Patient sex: M
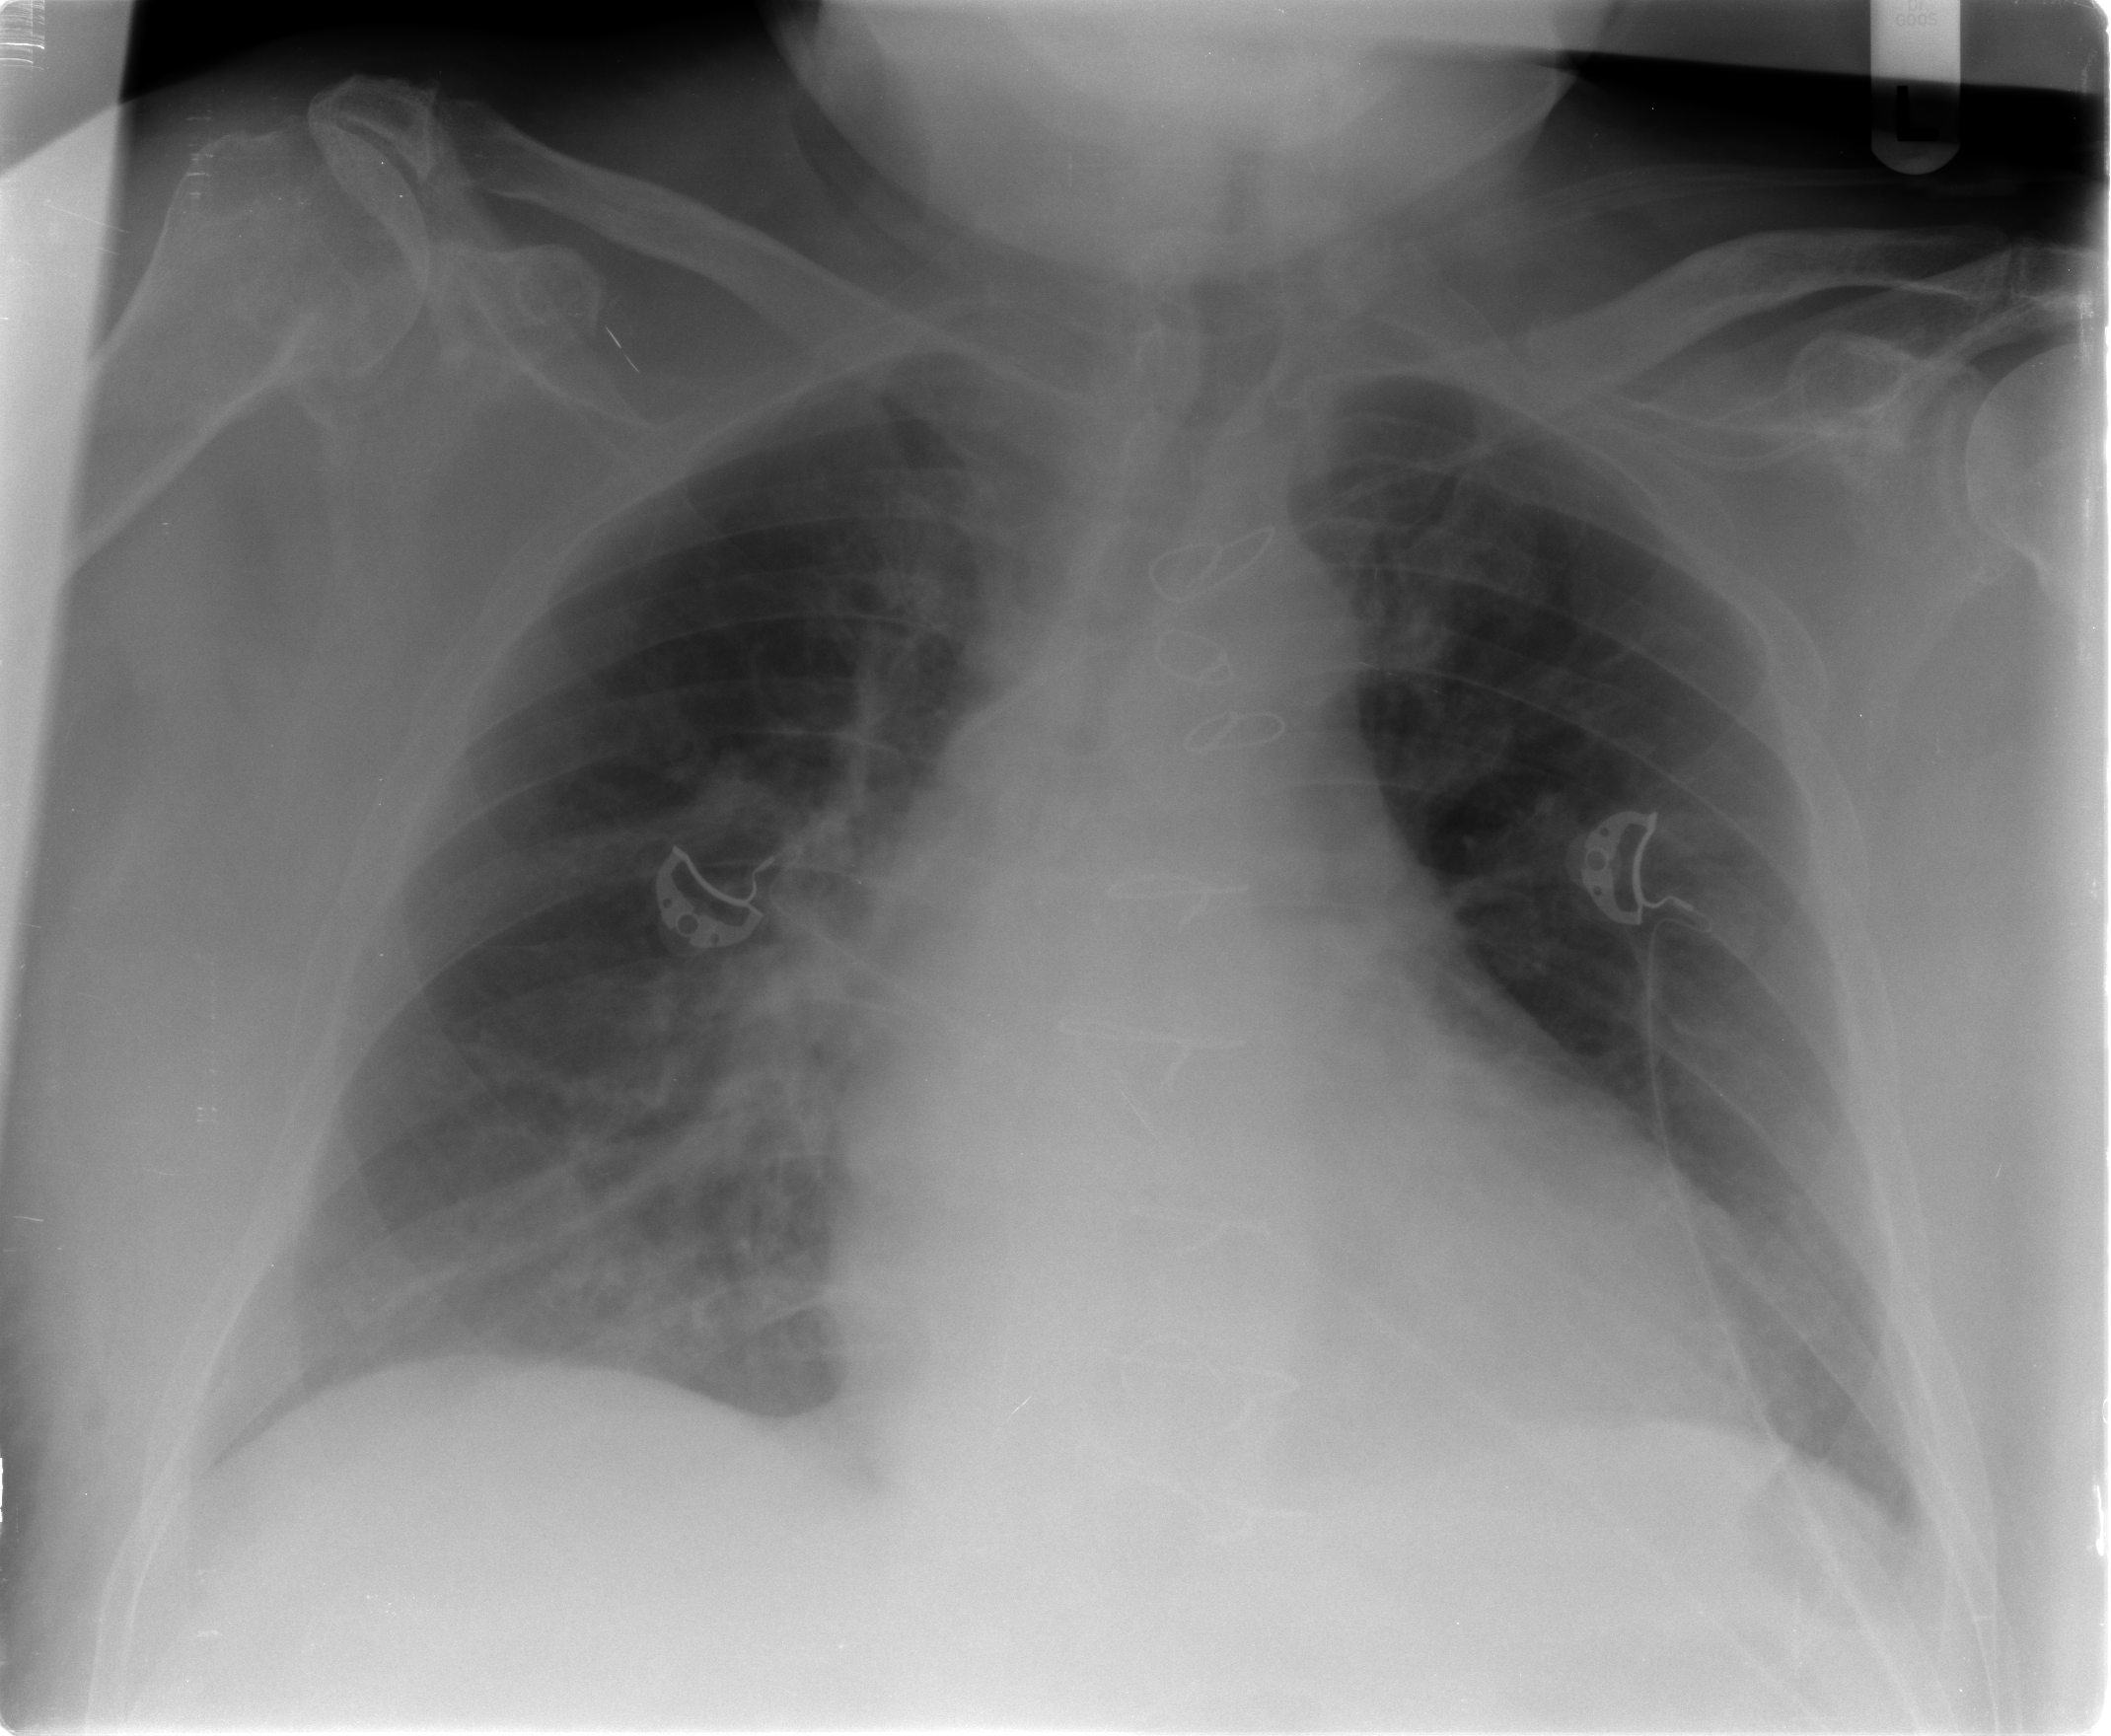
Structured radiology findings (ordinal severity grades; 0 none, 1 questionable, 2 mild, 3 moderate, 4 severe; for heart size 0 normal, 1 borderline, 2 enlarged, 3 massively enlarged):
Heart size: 2
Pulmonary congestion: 2
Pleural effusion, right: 0
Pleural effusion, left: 0
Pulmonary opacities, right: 0
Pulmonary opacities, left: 0
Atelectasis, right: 0
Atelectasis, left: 0